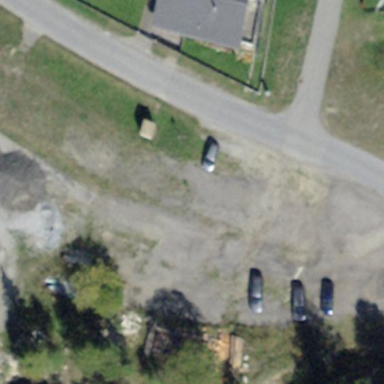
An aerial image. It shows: Parking area with surface.